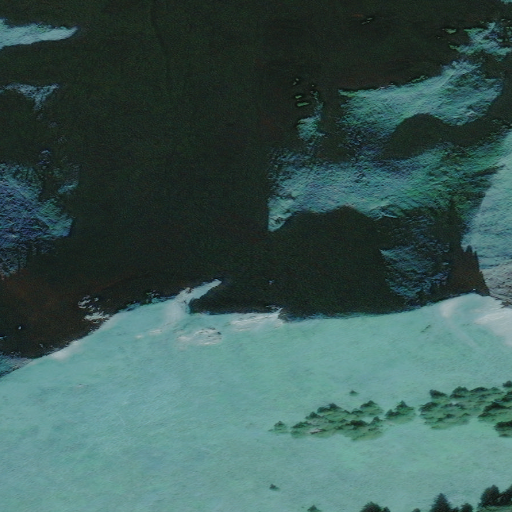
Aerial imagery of mountain in Alaska named Bear Mountain containing only unknown